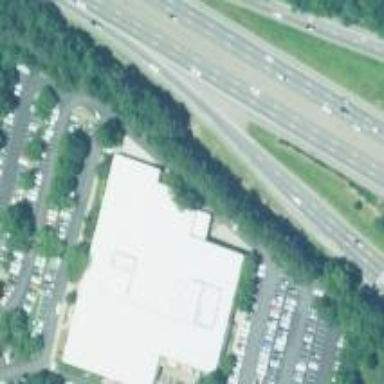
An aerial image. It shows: Commercial office building.